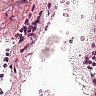
Metastatic tissue present: no